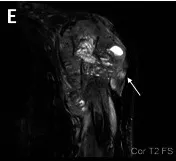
Further characterization of left humeral aggressive bony lesion. A-H: The known mass lesion about the proximal humerus is again demonstrated. It extends to involve the humeral head and extends inferiorly to the level of the mid-humeral shaft. This measures approximately 10.3 cm anterior-posterior by 8.3 cm medial-lateral by 15.9 cm craniocaudad. This replaces the marrow about the proximal humerus and there is associated soft tissue extension and pathologic fracturing. The lesion is predominately hypointense/isointense on T1-weighted sequences with some T1 hyperintense signal of the lateral deltoid region (A-D).
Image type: radiology (mri)